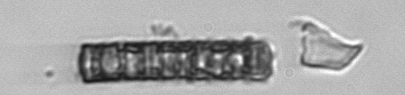
Label: Paralia_sulcata